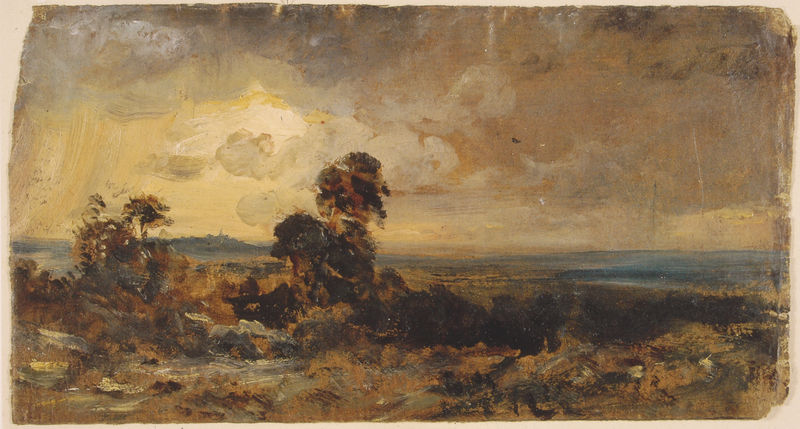
Titel: Hampstead Heath, Looking to Harrow, Stormy Sunset
Künstler: John Constable
Standort: London
Institution: Victoria & Albert Museum
Schlagwörter: baum, blau, blätter, dunkel, gemälde, gewitter, himmel, laub, meer, schatten, wasser, weiß, wolken, aquarell, bäume, fluss, gelb, grob, grün, impressionismus, kirchturm, landschaft, ocker, see, stadt, ufer, abend, braun, frankreich, grau, hell, hintergrund, licht, orange, pastell, schwarz, skizze, blick, gras, rot, weg, wiese, beige, malerei, stein, steine, bild, bildnis, öl, dämmerung, feld, ferne, horizont, horizontlinie, hügel, morgen, natur, strauch, weite, wind, busch, büsche, gewässer, pastos, sonne, sträucher, pflanzen, turm, bewölkt, schnell, küste, strand, wellen, papier, düster, studie, berge, dünen, gelände, nebel, sonnenuntergang, töne, herbst, hof, constable, sturm, turner, unwetter, wetter, duktus, impressionistisch, stimmung, baumkrone, striche, impression, ozean, panorama, regen, gestade, bewölkung, farbflächen, entwurf, pinsel, ölmalerei, malduktus, pinselduktus, unvollendet, karton, bewachsen, verwischt, regenwolken, karg, brauntöne, tonig, ölskizze, gärten, erdtöne, landstrich, grundriss, gouache, schlossanlage, ductus, regenbogen, elemente, mont st. michel, pinselspuren, schwefel, niederschlag, flüchtig, spatel, beschädigt, gewittrig, regenwolke, verweischt, älmalerei